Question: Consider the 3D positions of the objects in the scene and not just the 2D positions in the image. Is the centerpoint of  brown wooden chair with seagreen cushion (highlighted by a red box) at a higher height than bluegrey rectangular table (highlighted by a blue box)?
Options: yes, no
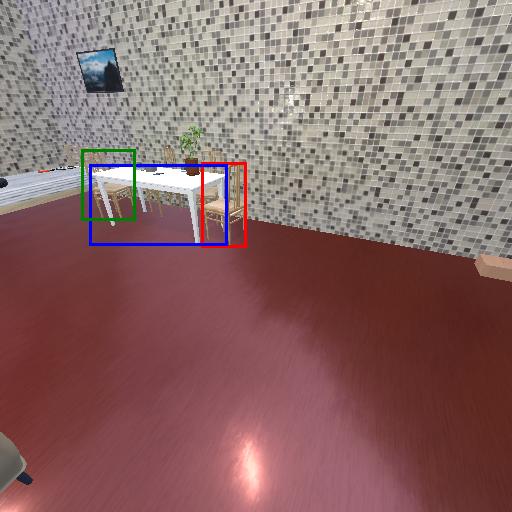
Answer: yes